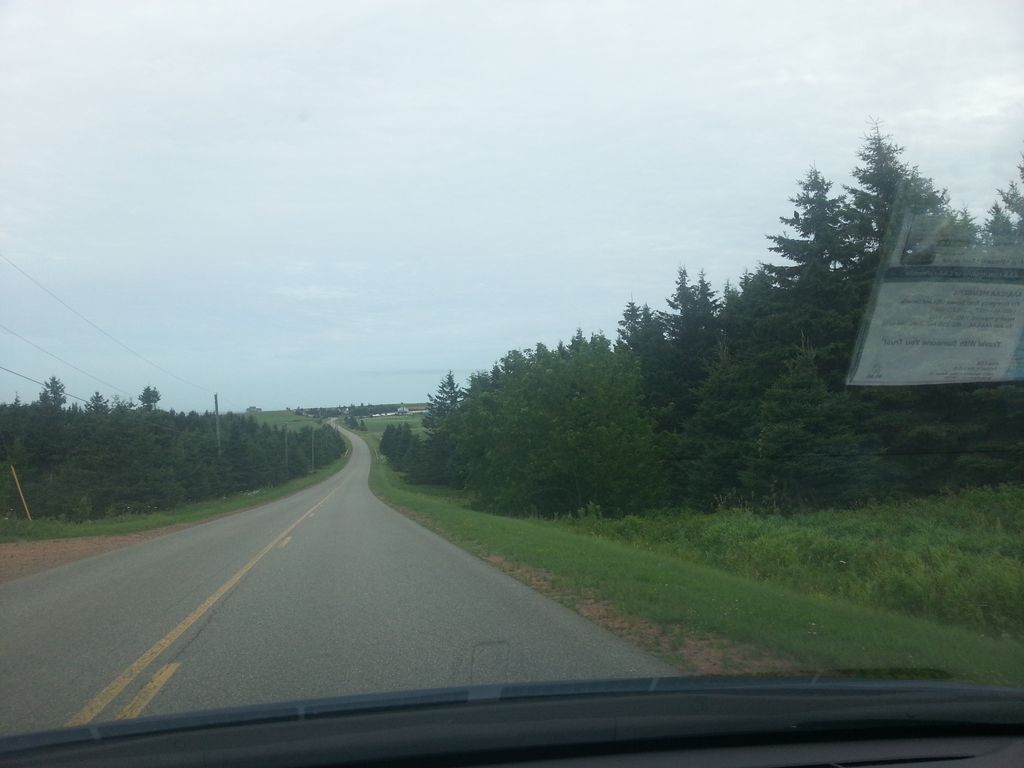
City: charlottetown